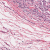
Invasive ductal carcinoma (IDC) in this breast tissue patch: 1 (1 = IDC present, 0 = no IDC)